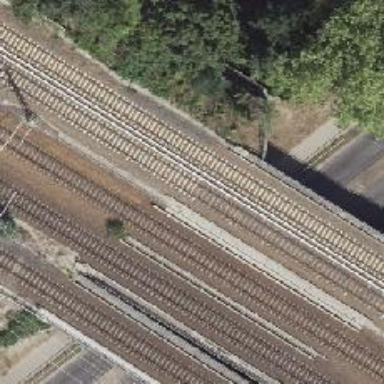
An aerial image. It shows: Light rail line with bottom electrified rails.